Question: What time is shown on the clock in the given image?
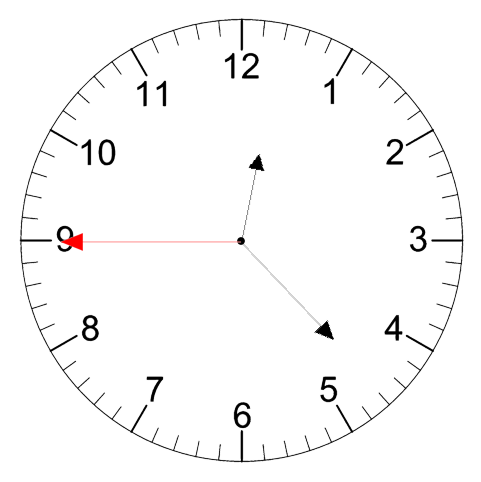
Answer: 12:22:45